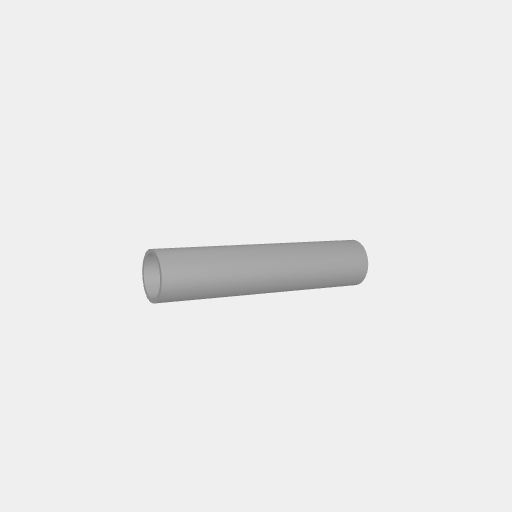
Part: AluminumTube27ID32OD150